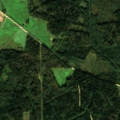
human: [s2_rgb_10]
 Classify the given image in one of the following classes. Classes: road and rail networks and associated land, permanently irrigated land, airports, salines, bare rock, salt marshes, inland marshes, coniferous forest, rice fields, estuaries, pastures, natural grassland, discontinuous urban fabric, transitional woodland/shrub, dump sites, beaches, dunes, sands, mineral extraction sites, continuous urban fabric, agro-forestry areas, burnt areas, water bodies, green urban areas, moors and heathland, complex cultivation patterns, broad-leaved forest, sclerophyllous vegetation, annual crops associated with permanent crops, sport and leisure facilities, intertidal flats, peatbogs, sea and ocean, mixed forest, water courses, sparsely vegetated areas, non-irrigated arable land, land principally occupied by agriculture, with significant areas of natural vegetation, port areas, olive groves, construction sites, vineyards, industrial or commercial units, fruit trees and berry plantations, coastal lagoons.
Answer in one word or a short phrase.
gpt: pastures, broad-leaved forest, coniferous forest, mixed forest, transitional woodland/shrub